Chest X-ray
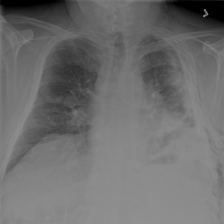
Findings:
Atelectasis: negative
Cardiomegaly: negative
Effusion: negative
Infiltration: negative
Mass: negative
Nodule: negative
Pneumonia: negative
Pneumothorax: positive
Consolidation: negative
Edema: negative
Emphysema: negative
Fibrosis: negative
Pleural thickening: negative
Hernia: negative